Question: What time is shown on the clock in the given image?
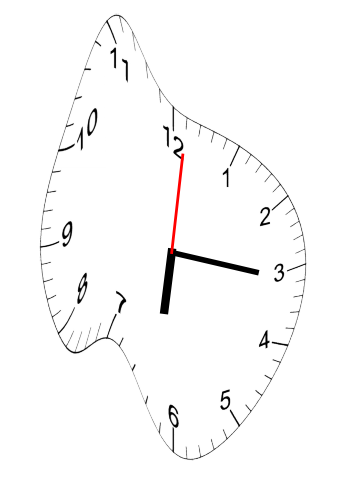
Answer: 06:16:01